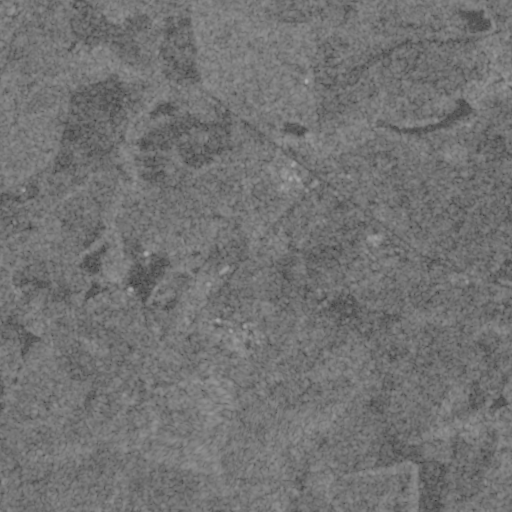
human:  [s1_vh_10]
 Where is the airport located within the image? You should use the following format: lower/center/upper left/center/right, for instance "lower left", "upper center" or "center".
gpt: The airport is located in the center right of the image.
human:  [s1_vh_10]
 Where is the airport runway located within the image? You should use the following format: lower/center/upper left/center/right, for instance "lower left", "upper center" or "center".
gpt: The airport runway is located in the upper right of the image.
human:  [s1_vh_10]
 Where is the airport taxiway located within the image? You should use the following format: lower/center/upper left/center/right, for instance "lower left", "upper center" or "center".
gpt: The airport taxiway is located in the center right of the image.
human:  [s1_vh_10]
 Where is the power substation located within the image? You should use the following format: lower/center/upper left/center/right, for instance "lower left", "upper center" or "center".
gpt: The power substation is located in the center right of the image.
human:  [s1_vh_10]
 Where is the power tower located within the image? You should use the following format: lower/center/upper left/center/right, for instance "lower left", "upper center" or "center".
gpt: There is no power tower in the image.

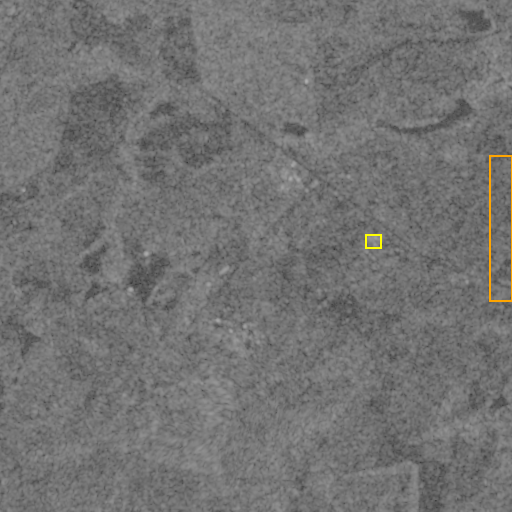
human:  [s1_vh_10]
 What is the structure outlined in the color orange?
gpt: The structure outlined in orange is an airport.
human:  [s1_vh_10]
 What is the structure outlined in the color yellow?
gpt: The structure outlined in yellow is a power substation.
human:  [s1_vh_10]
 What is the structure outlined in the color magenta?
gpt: There is no magenta outline.